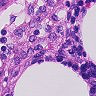
Metastatic tissue present: no